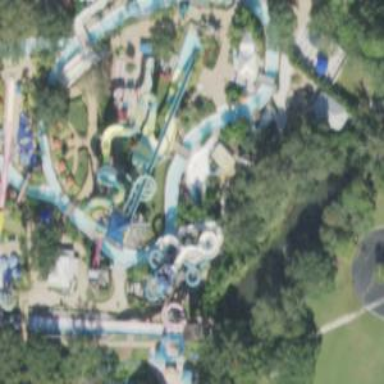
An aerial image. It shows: Water slide attraction.